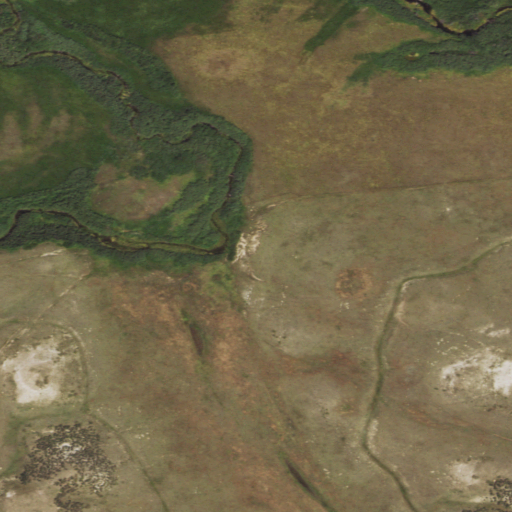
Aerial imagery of valley in Wyoming named Lewis Draw Number 6 containing grassland, herbaceous wetlands, shrub, and woody wetlands